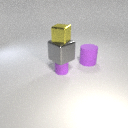
large purple rubber cylinder behind small purple rubber cylinder